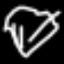
Label: diamond